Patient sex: M
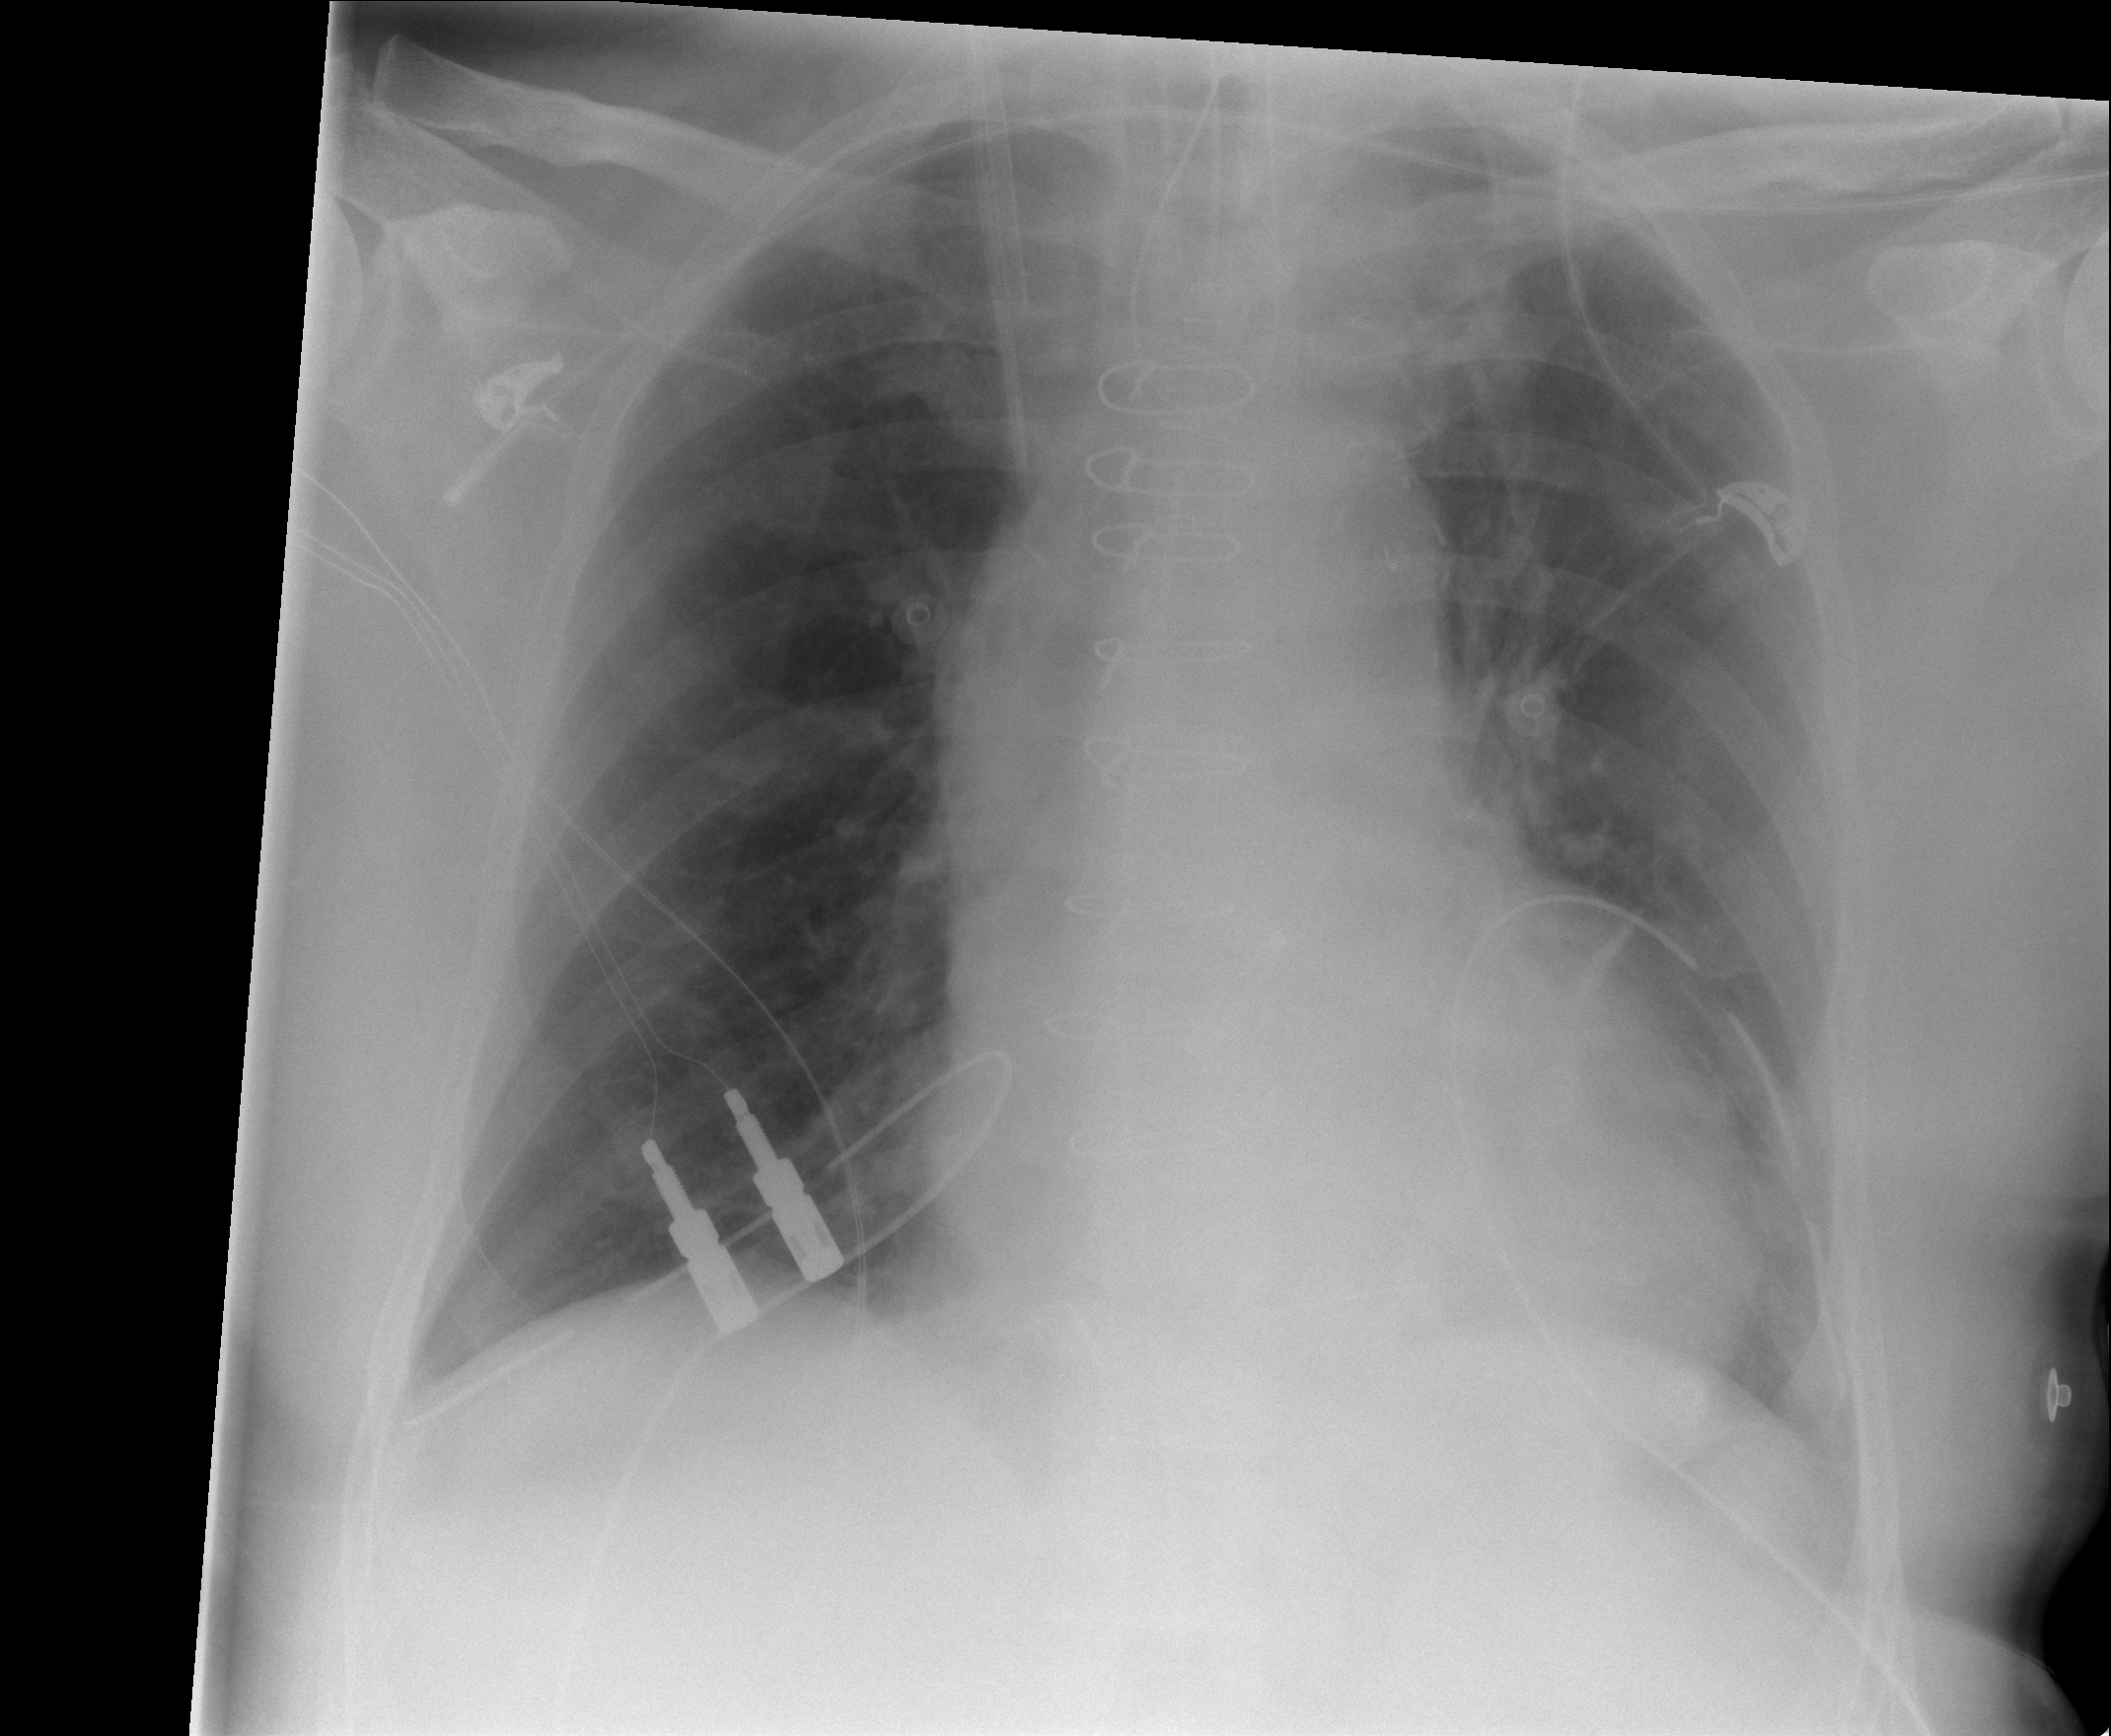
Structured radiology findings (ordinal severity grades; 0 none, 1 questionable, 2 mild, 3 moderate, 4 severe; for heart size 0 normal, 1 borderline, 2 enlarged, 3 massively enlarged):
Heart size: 2
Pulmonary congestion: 0
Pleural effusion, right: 0
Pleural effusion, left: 0
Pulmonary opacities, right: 0
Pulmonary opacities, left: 0
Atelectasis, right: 0
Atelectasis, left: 0